You are looking at the short-time Fourier spectrogram of a bearing's acceleration signal. Determine the bearing's health state. Answer with exactly one of: normal, inner_race, outer_race, ball.
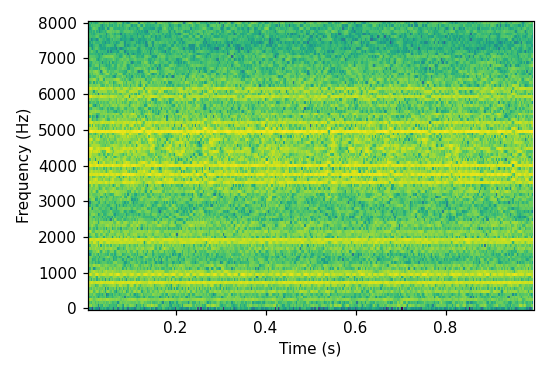
Answer: outer_race